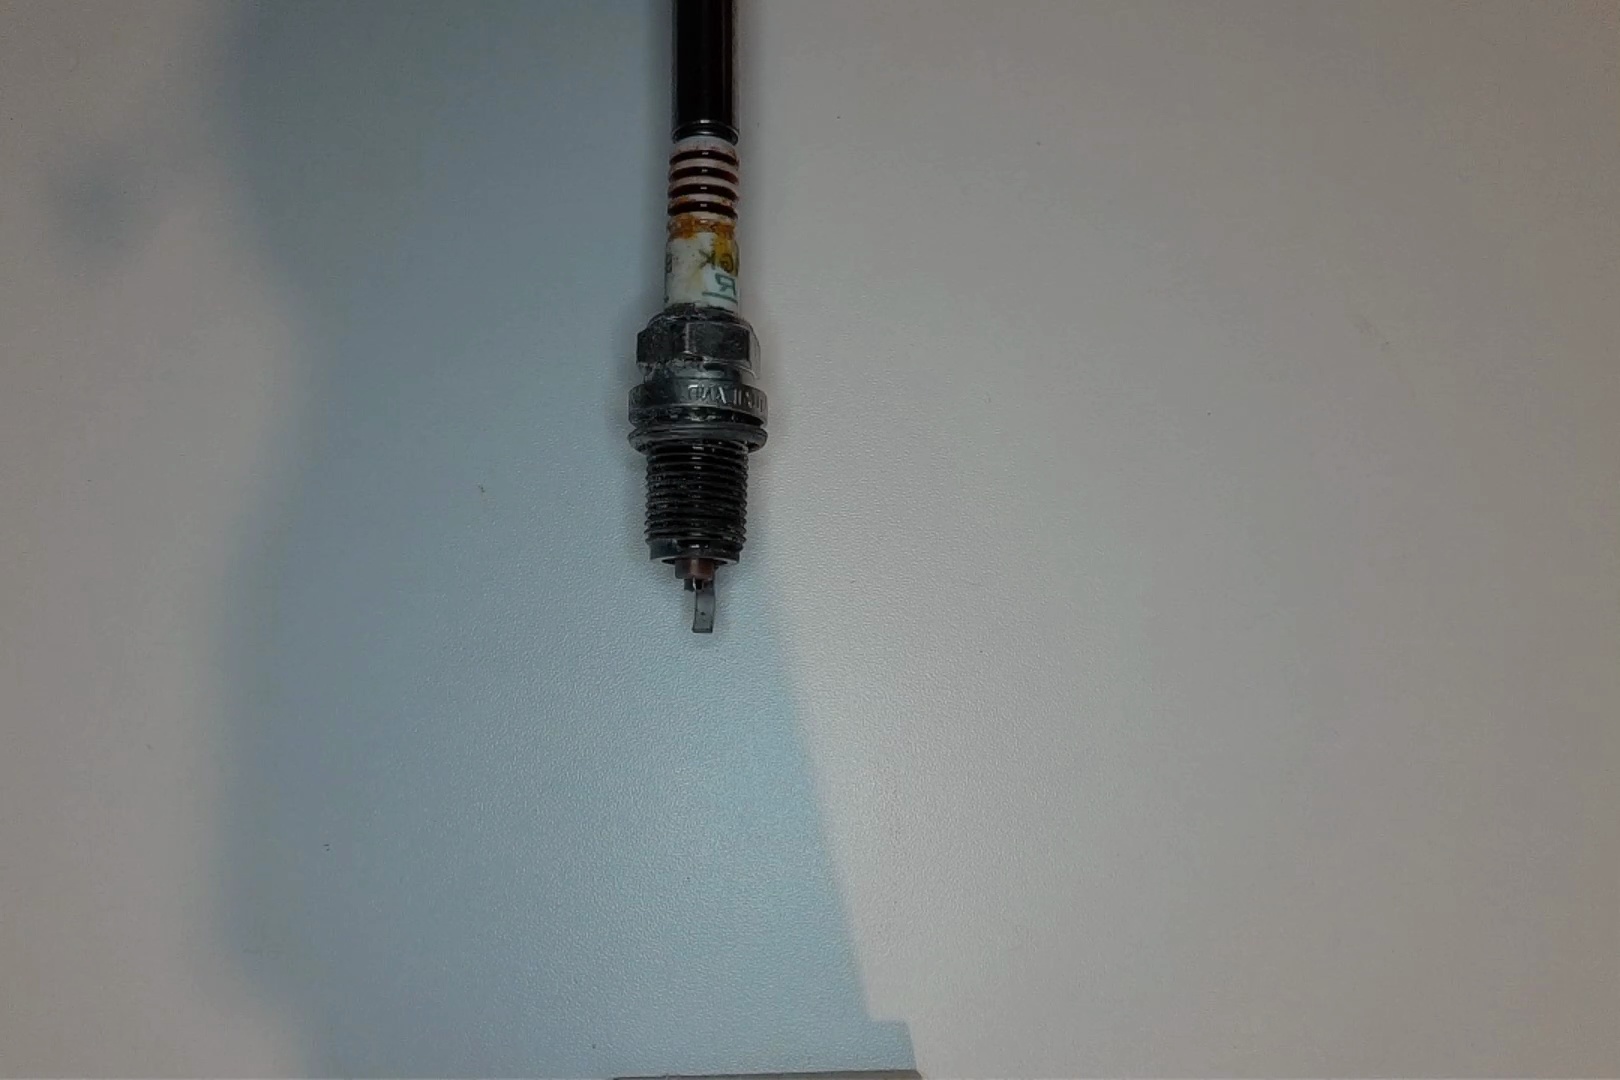
Label: anomaly